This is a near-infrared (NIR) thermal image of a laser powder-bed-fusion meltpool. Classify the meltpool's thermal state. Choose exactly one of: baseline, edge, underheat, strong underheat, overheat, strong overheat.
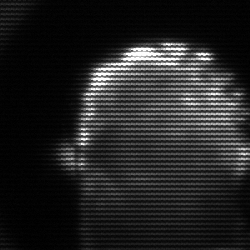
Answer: baseline